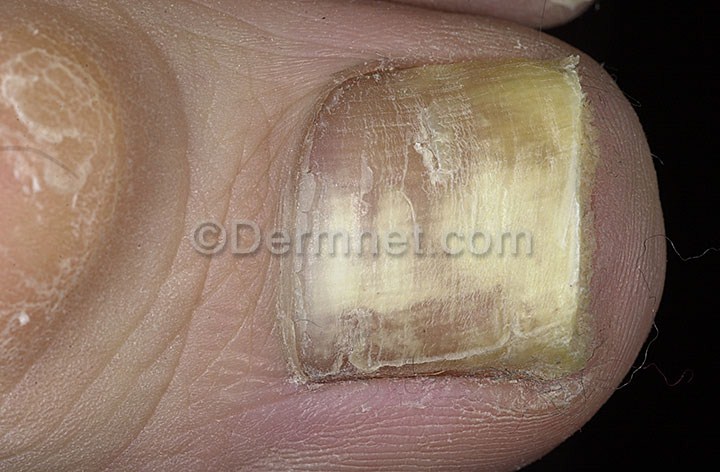
Disease: Nail Fungus and other Nail Disease